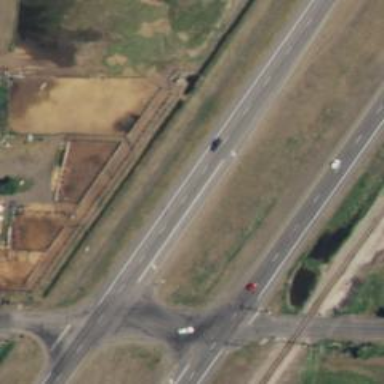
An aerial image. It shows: Trunk highway with expressway features.